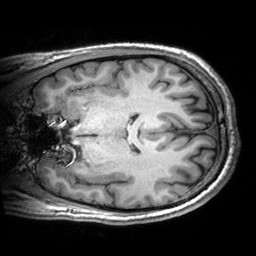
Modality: T1w
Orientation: coronal
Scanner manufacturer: siemens
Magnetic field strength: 3 T
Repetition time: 2.53 s
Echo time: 0.00299 s